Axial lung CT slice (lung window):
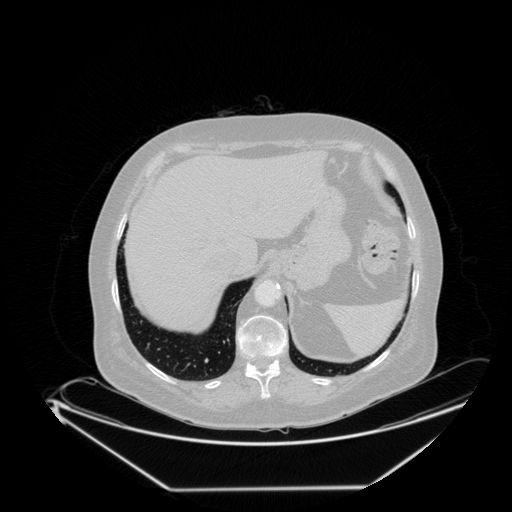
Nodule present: no